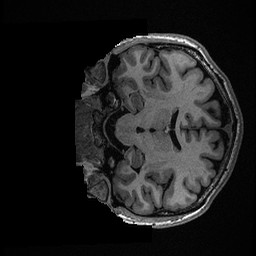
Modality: T1w
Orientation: coronal
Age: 39
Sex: male
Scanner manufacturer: ge
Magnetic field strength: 3 T
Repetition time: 0.006952 s
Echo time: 0.00292 s